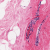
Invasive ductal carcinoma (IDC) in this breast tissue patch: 0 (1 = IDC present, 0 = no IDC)